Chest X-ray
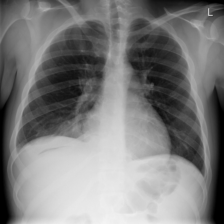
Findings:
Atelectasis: positive
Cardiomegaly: negative
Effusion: negative
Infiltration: negative
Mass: negative
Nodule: negative
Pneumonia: negative
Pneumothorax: negative
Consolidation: negative
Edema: negative
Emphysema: negative
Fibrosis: negative
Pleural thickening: negative
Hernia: negative